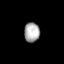
Tissue: lung
Cell type: Epithelial cells
Senescence score: 0.5961
Nuclear area (px): 297
Mean DAPI intensity: 171.609